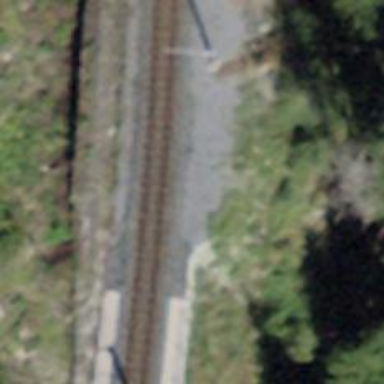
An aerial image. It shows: Narrow gauge railway with electrified contact lines.